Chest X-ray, AP view. Patient: 63 years old, sex F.
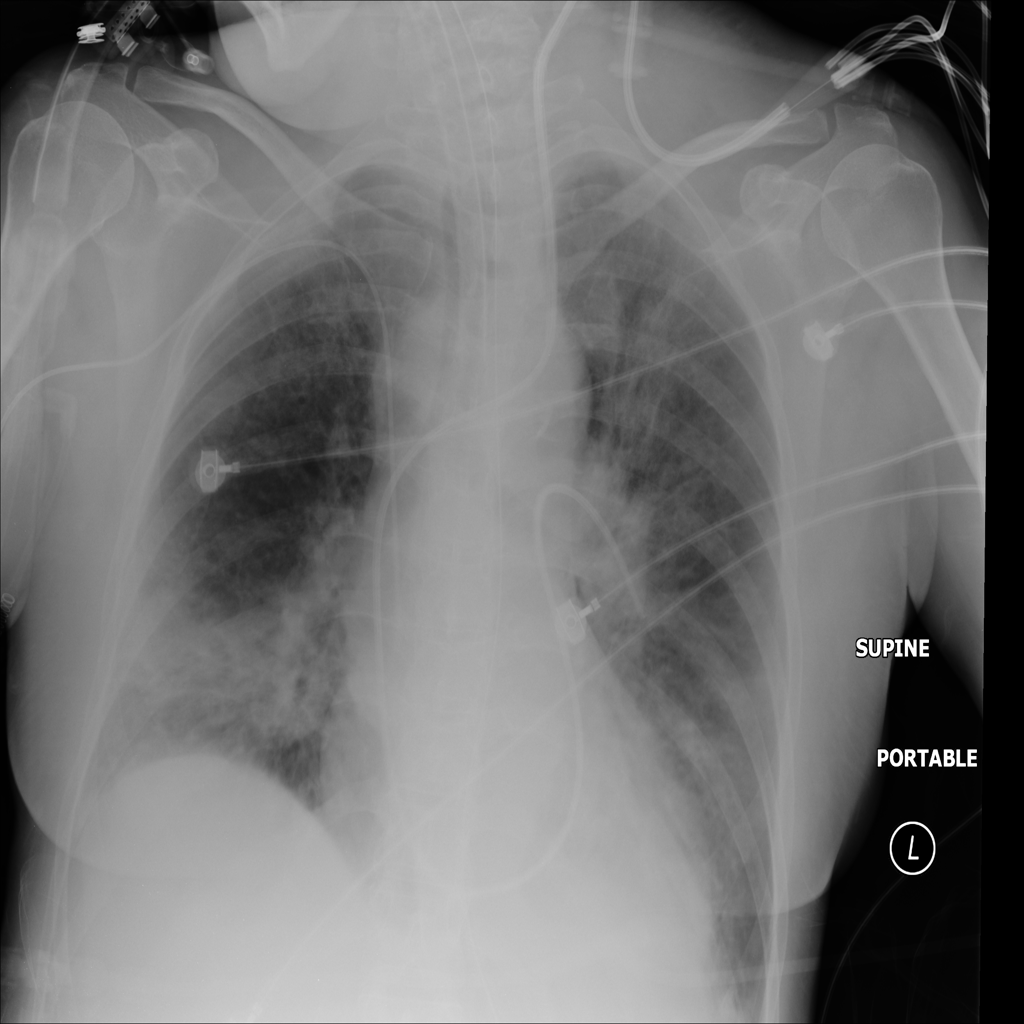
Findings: Infiltration